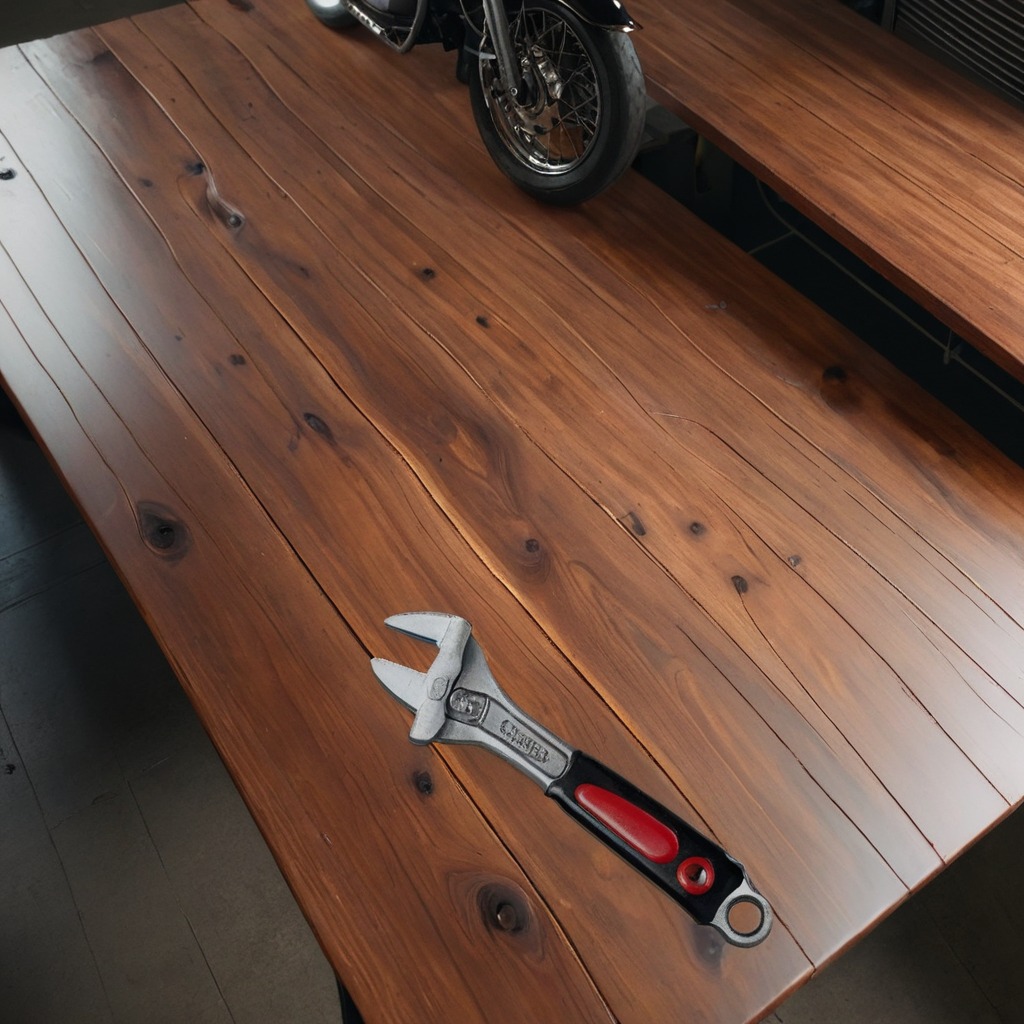
An wrench is lying on an oil-spilled wooden table in a vintage motorcycle garage.